Question: I have query like below :
'''
SELECT r.RiderName,
bm.BranchName,
oa.AddedOn AS OrderDate,
ra.CheckIn,
ra.CheckOut,
COUNT(om.OrderId) TotalOrder,
SUM(om.OrderAmount) AS TotalAmount,
om.OrderId
FROM RiderAttendance ra
INNER JOIN Riders r ON r.RiderId = ra.RiderId
INNER JOIN BranchMaster bm ON bm.BranchId = ra.BranchId
INNER JOIN OrderAssign oa ON oa.RiderId = ra.RiderId
INNER JOIN OrderDetail od ON od.OrderId = oa.OrderId
INNER JOIN OrderMaster om ON od.OrderId = om.OrderId
WHERE od.OrderId != 0
AND bm.BranchId = 82
AND oa.AddedOn >= '05/29/2018'
AND oa.AddedOn <= '05/31/2018'
GROUP BY r.RiderName,
bm.BranchName,
oa.AddedOn,
ra.CheckIn,
ra.CheckOut,
om.OrderId
'''
Fetching results like .
Above you can see that sic_name_txt = 'Corporate Bonds' has 2 possible values for Percentage, 'pgperc1' and 'pgperc', with two different sic_srcid_txt 'SARA' and 'Default'
I want the row with 'Corporate Bonds' 'Percentage' 'pgperc1' to be selected and not the other
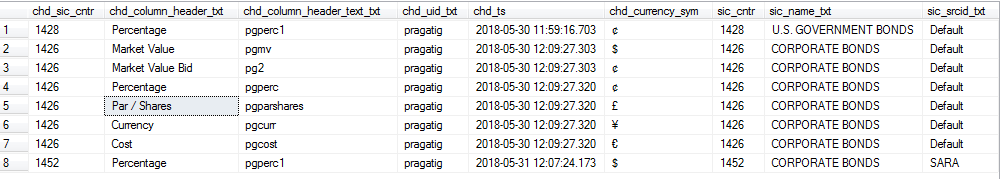
Answer: add this to the end of your code:
'''
and sic_name_txt='CORPORATE BONDS'
and chd_column_header_txt='Percentage'
and chd_column_header_text_txt='pgperc1'
'''